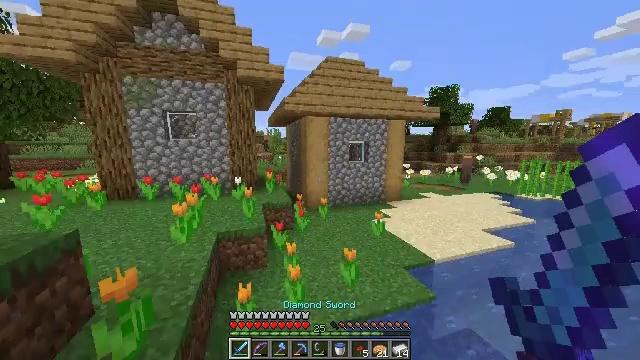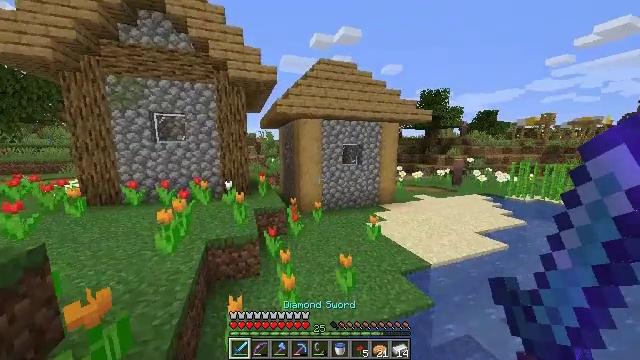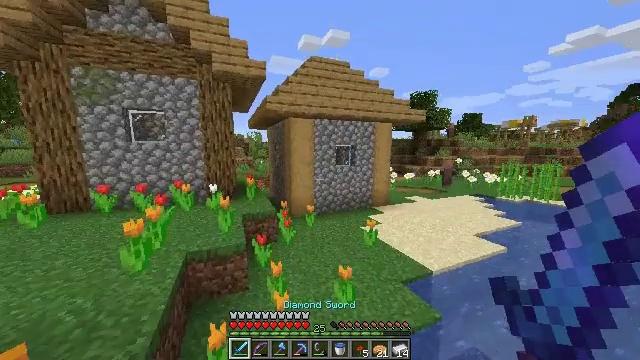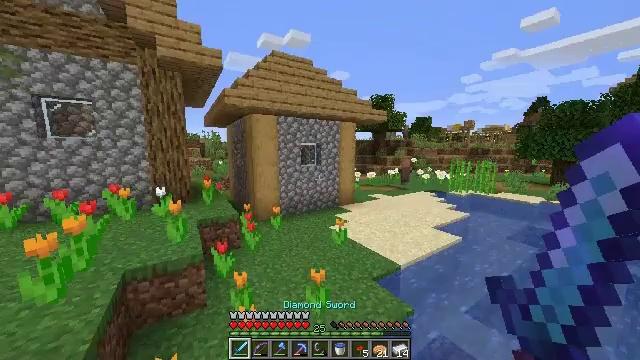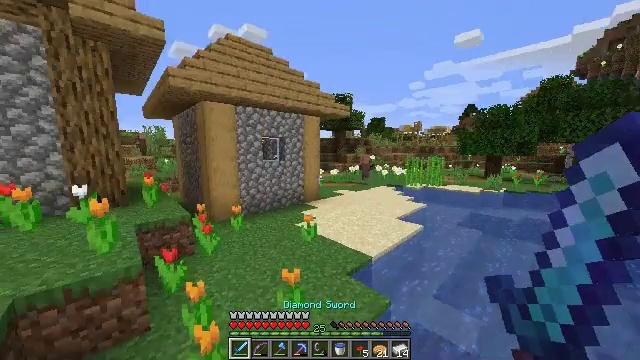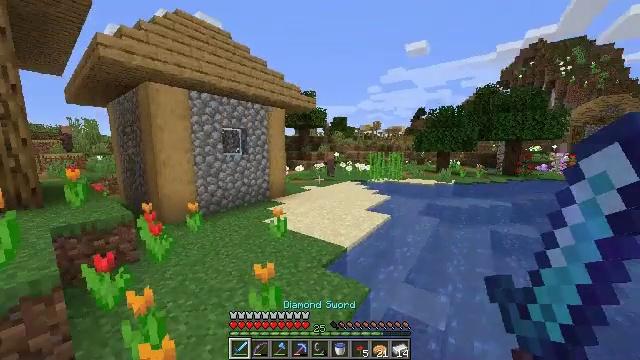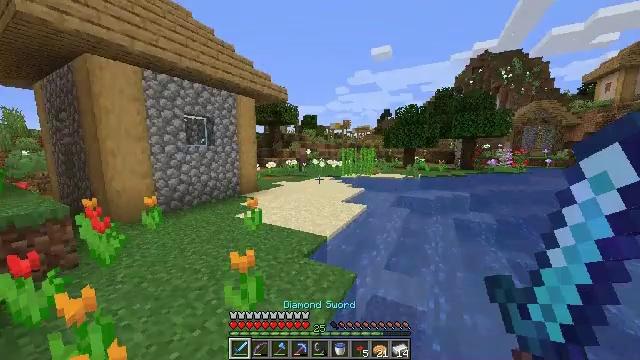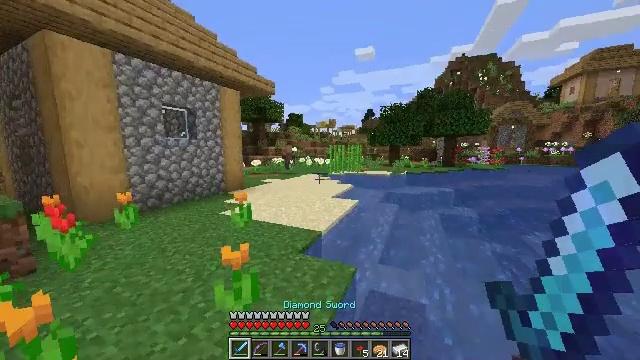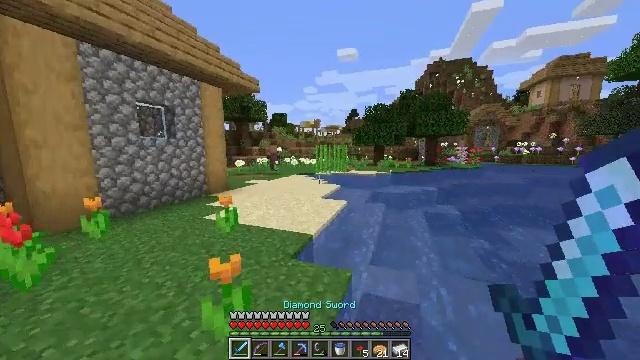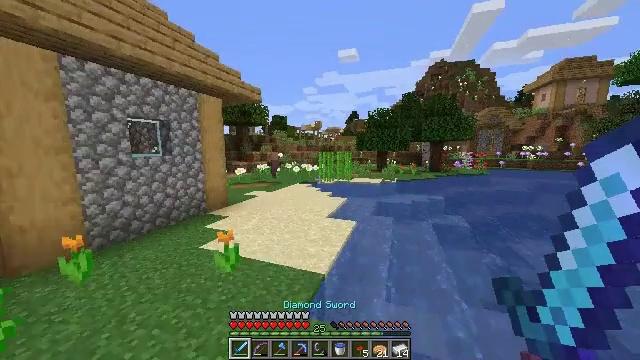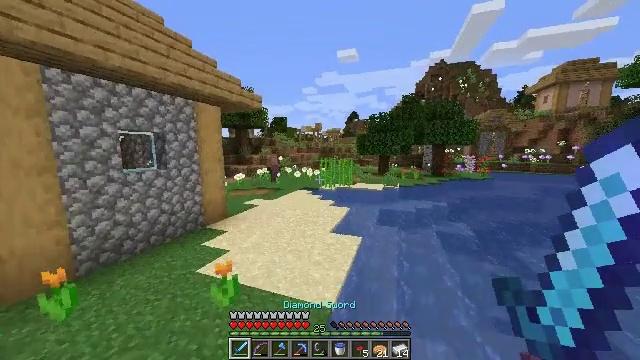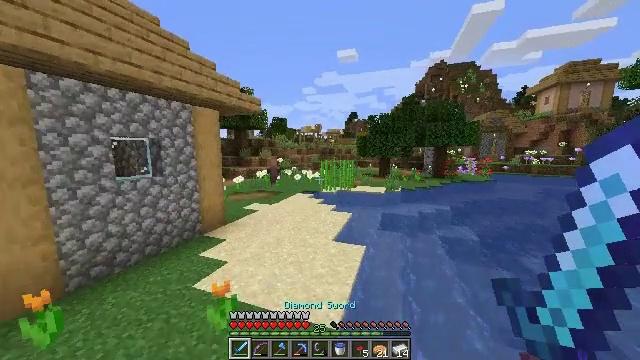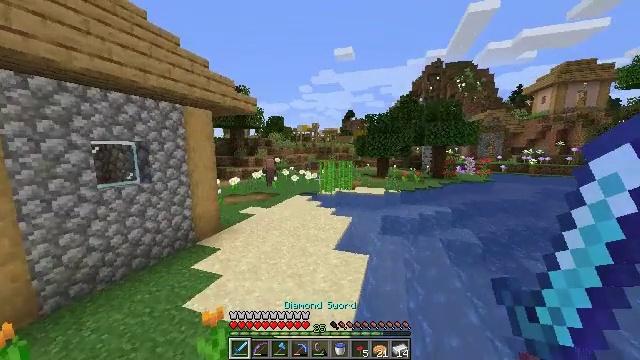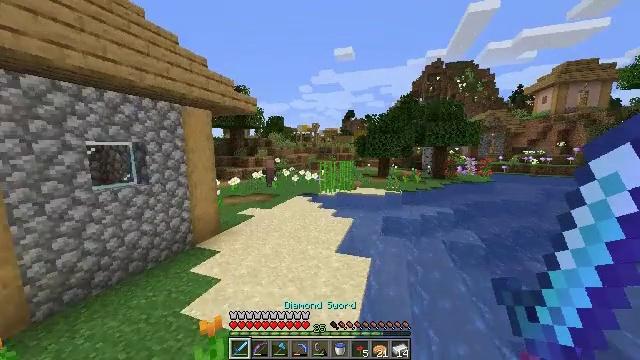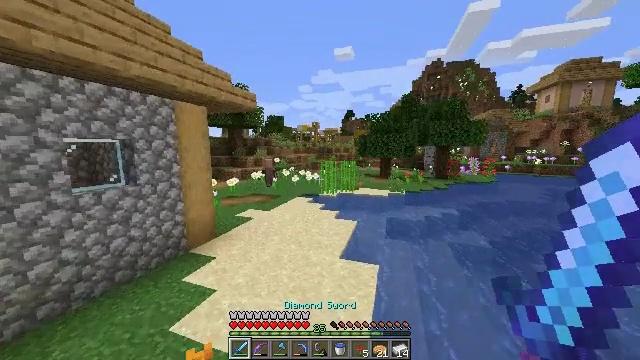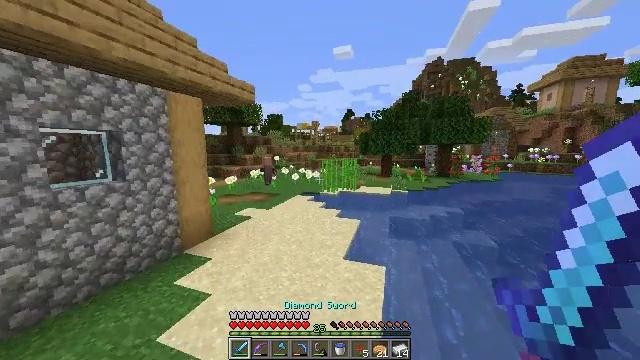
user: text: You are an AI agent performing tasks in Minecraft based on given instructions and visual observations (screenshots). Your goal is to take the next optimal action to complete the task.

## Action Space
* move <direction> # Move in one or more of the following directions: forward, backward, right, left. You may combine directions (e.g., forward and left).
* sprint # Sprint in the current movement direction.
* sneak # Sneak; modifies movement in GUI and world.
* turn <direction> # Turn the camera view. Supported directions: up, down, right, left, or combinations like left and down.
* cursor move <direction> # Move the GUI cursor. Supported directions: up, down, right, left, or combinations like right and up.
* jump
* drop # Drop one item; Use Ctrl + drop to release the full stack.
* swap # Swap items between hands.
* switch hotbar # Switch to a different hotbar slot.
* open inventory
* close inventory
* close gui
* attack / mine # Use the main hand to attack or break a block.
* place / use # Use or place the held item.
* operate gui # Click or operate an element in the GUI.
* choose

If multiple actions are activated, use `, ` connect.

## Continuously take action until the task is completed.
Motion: motion action
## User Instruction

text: Break the sugar cane.
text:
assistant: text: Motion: move forward, turn right, jump
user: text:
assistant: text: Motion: move forward, turn right, jump
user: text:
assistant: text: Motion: move forward, sprint, turn right, jump
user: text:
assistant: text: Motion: move forward, sprint, turn right, jump
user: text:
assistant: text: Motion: move forward, sprint, turn right, jump
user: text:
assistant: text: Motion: move forward, sprint, turn right, jump
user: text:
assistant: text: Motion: move forward, sprint, turn right, jump
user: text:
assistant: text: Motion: move forward, sprint, turn right, jump
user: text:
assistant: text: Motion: move forward, jump
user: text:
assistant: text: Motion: move forward, jump
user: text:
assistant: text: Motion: move forward, jump
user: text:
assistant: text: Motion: move forward, sprint, jump
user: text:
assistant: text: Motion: move forward, sprint, jump
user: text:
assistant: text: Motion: move forward, sprint, jump
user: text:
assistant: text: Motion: move forward, sprint, jump
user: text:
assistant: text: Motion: move forward, sprint, jump
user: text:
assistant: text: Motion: move forward, sprint, turn right, jump
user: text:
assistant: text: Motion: move forward, sprint, jump
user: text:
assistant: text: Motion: move forward, sprint, jump
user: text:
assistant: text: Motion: move forward, sprint, jump
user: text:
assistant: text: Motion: move forward, sprint, jump
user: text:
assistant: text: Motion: move forward, sprint, jump
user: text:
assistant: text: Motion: move forward, sprint, jump
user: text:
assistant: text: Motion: move forward, sprint, jump
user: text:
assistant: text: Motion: move forward, sprint, jump
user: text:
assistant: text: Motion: move forward, sprint, jump
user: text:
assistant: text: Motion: move forward, sprint, jump
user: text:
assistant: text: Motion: move forward, sprint, jump
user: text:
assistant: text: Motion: move forward, sprint, turn down, jump
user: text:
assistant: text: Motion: move forward, sprint, turn down, jump